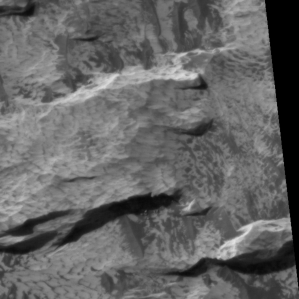
Label: non_frost